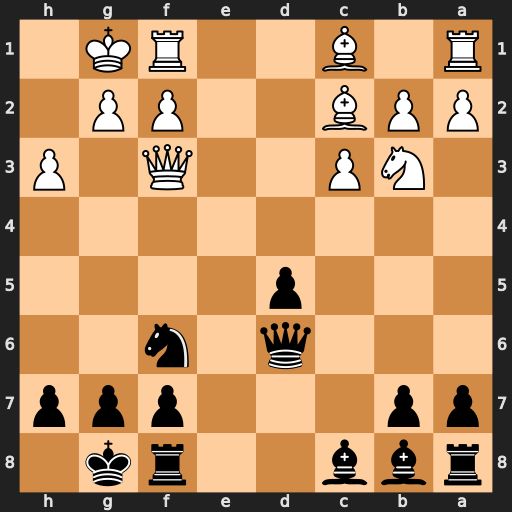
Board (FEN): rbb2rk1/pp3ppp/3q1n2/3p4/8/1NP2Q1P/PPB2PP1/R1B2RK1
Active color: b
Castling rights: -
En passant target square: -
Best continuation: Qh2#